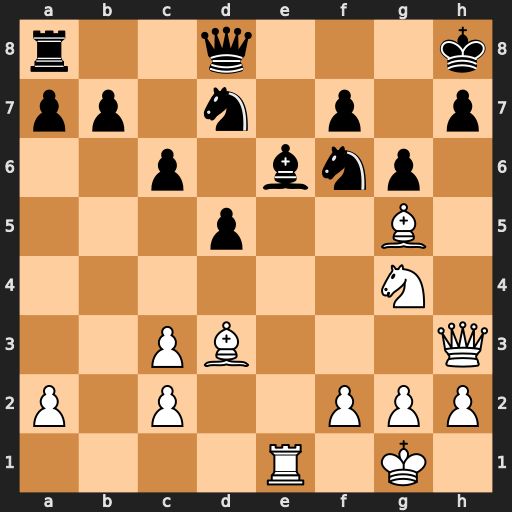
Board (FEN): r2q3k/pp1n1p1p/2p1bnp1/3p2B1/6N1/2PB3Q/P1P2PPP/4R1K1
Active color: w
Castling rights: -
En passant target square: -
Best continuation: Rxe6 fxe6 Nxf6 Qxf6 Bxf6+